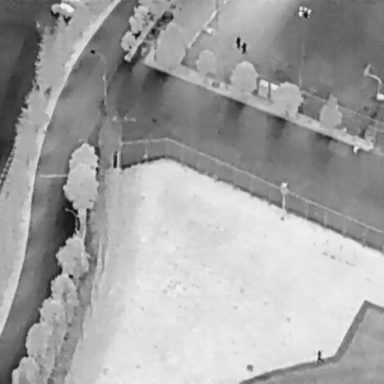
There are four objects shown in the infrared image, including a Car, and three People.